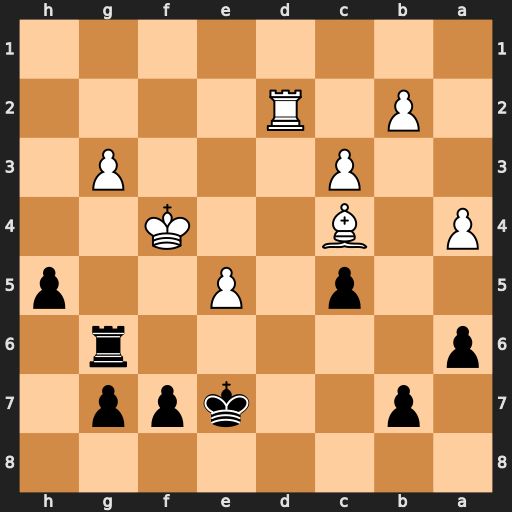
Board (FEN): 8/1p2kpp1/p5r1/2p1P2p/P1B2K2/2P3P1/1P1R4/8
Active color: b
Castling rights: -
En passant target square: -
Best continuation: Rg4+ Ke3 Rxc4